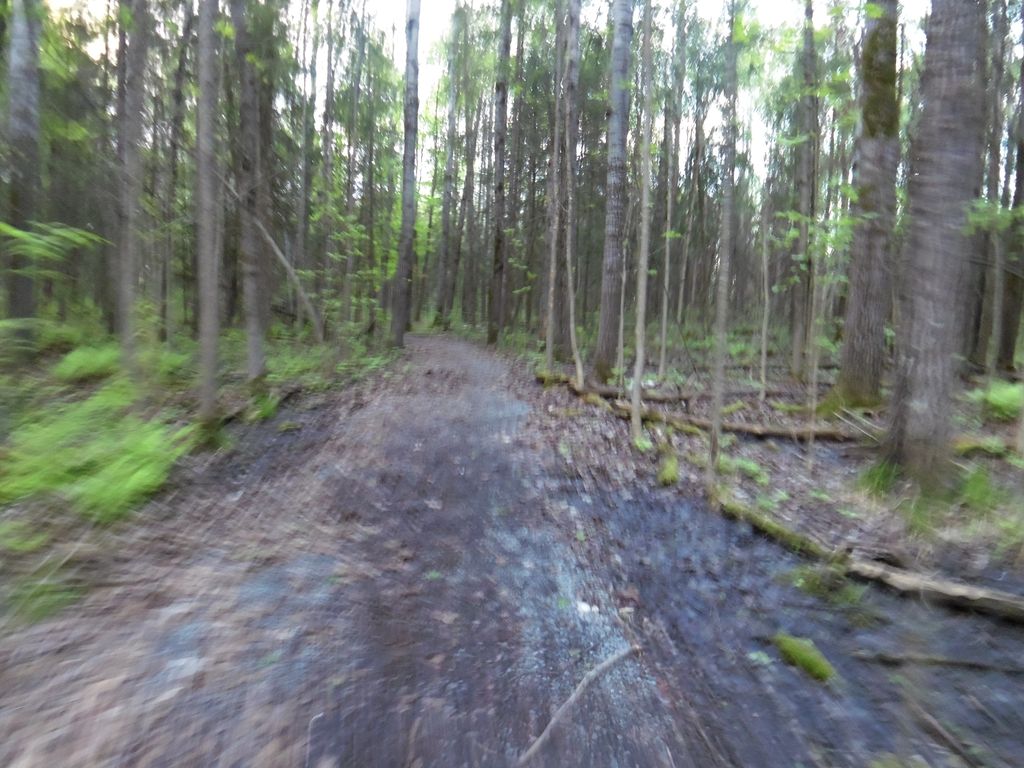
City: ottawa-gatineau